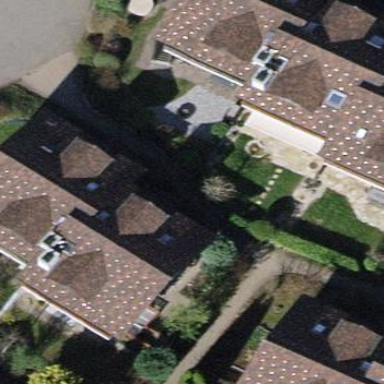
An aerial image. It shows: Terrace building.